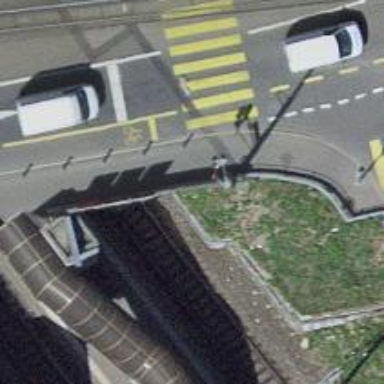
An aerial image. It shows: Kerb serving as barrier.